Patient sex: M
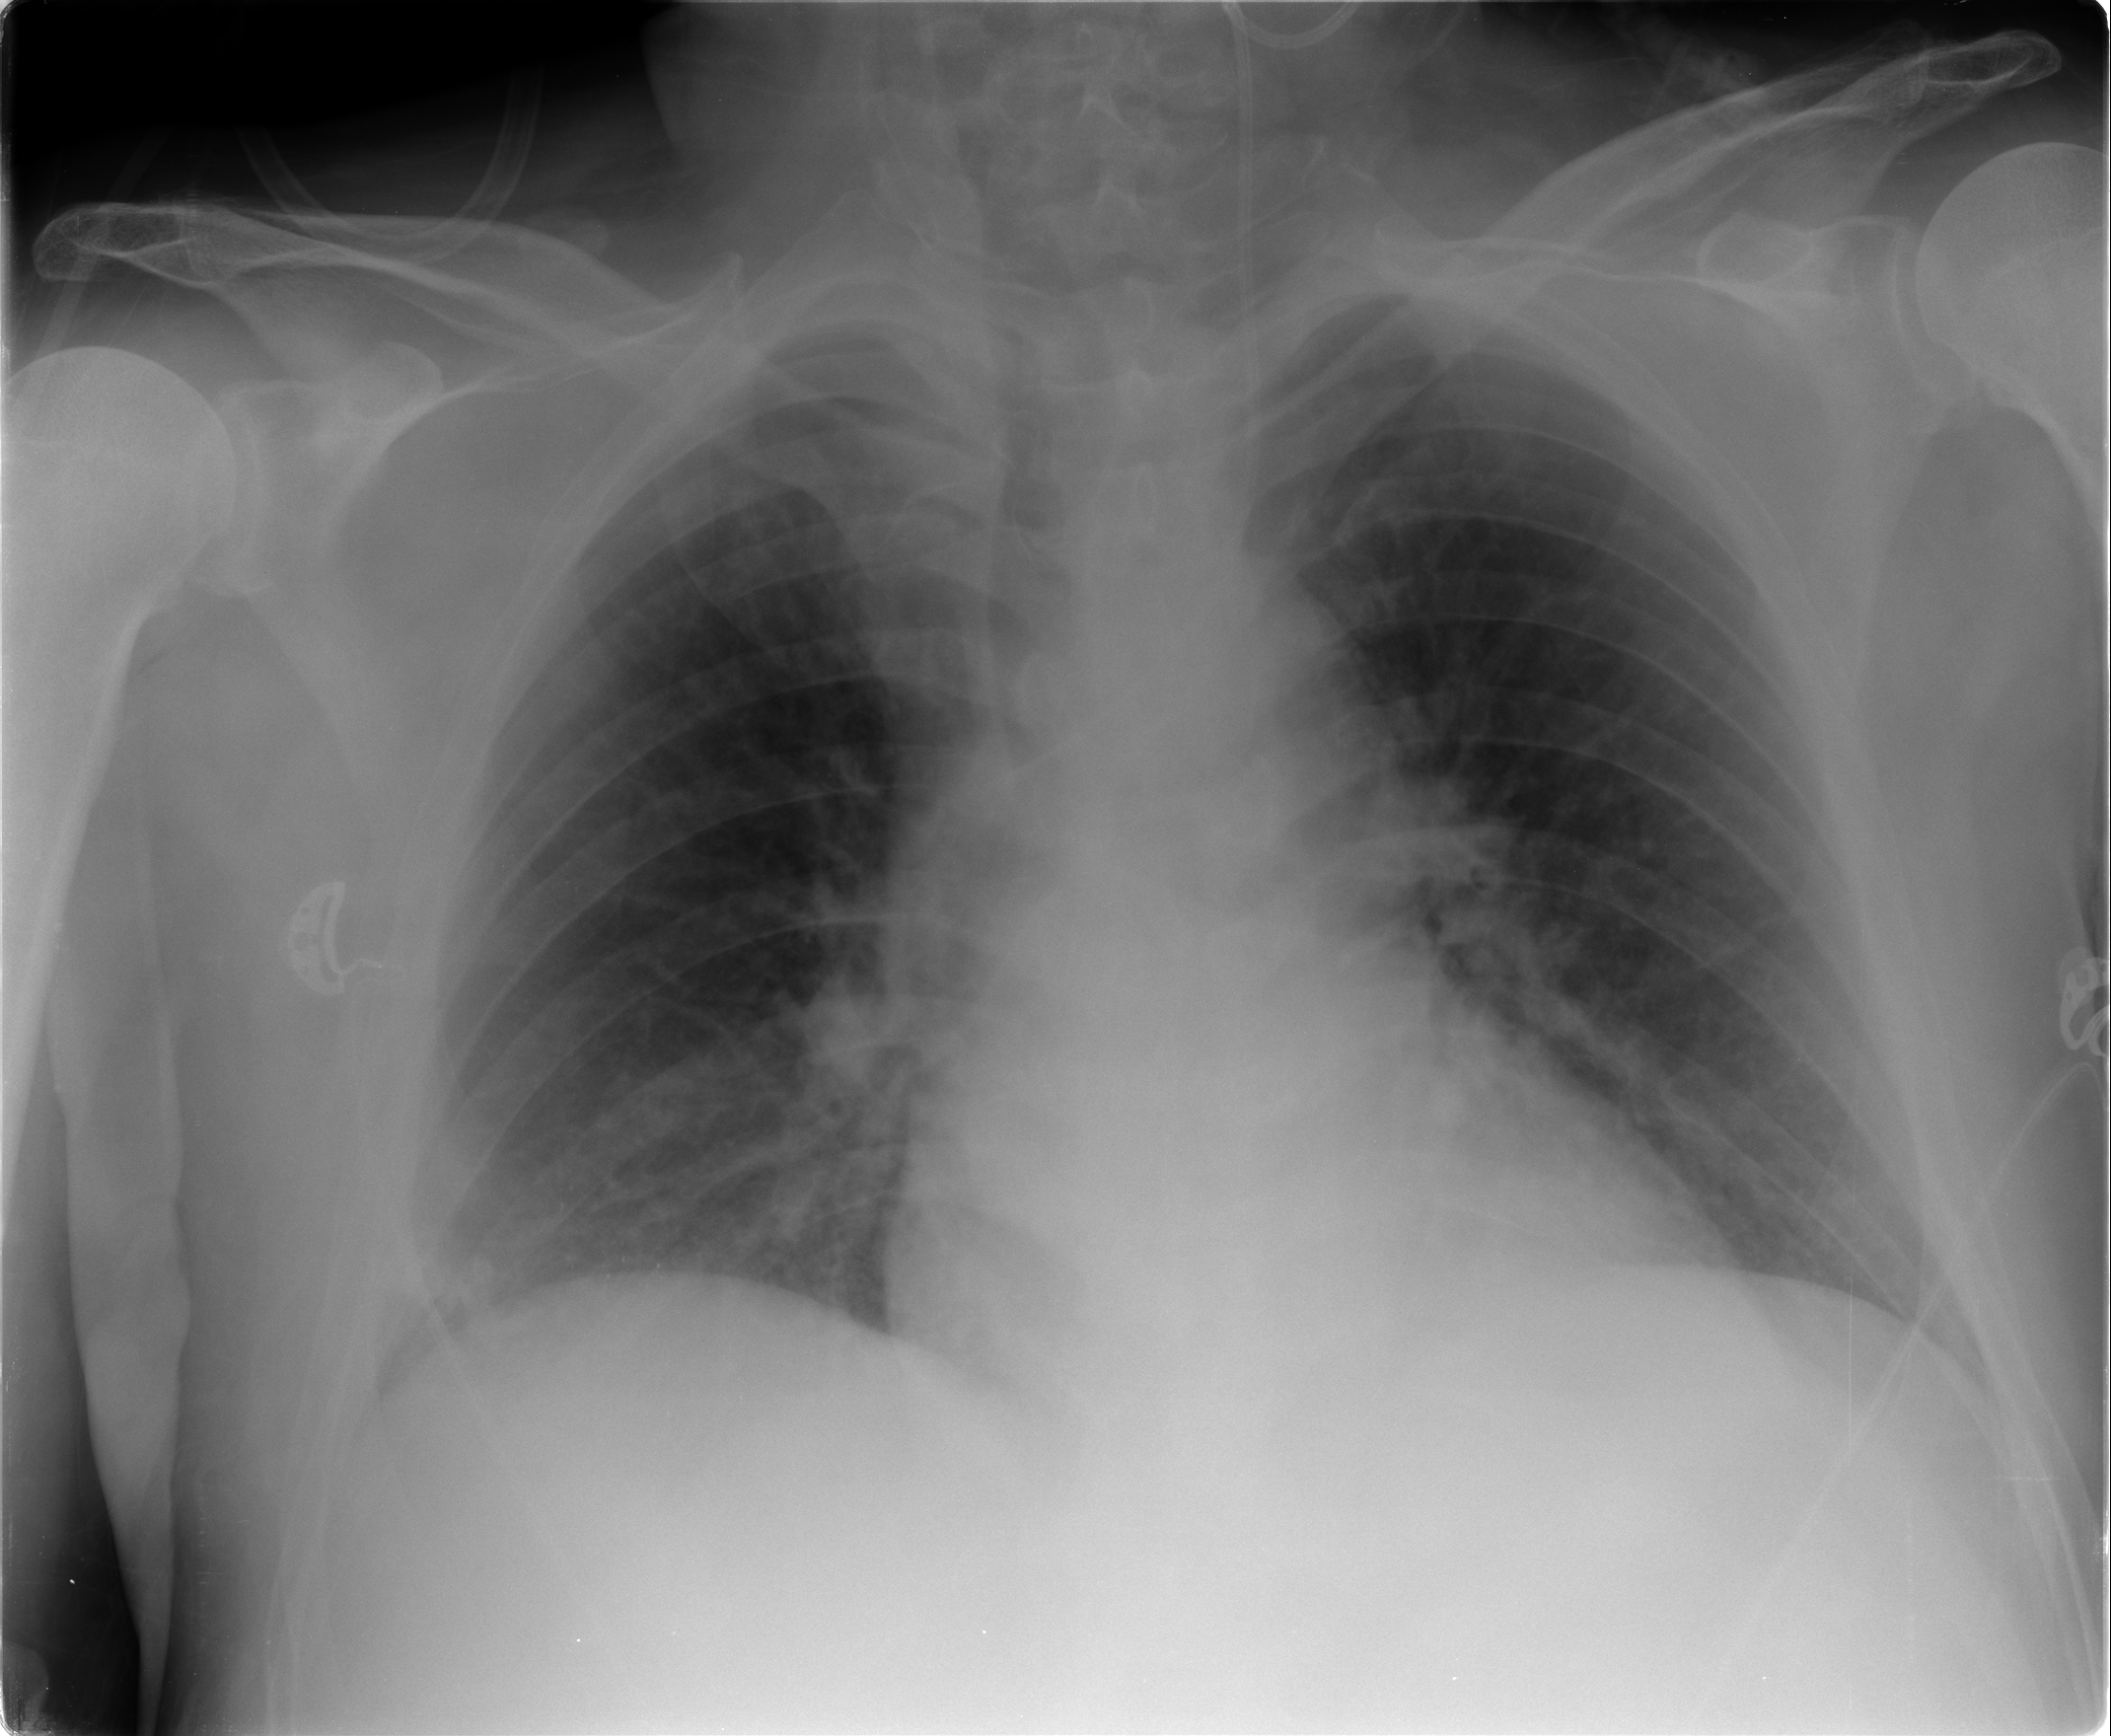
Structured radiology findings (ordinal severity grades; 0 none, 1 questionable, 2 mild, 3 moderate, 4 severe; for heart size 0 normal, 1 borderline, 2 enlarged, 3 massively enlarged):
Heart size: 0
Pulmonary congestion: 2
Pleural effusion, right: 0
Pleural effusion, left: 0
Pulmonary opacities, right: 1
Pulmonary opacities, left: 0
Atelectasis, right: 2
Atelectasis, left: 2